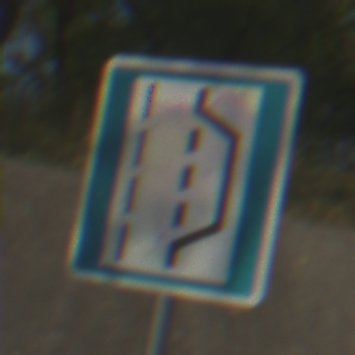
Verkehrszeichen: NothalteUndPannenbucht
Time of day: MorningAfternoon
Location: Outdoor (Nature)
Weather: PartlyCloudy
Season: NotSpecified
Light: Natural